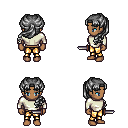
a pixel art fantasy rpg character, female body template, human, dark skin, white long-sleeve shirt, gold greaves, gray princess hairstyle, dagger, four views (front, back, left, right), 2x2 character sprite sheet, small pixel art, hard edges, no anti-aliasing